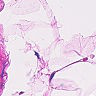
Metastatic tissue present: no